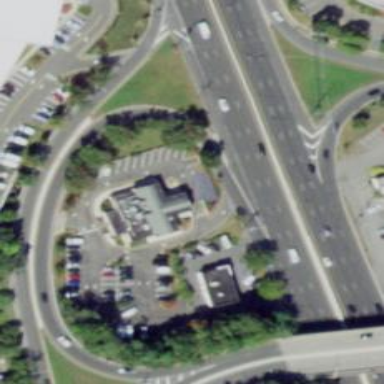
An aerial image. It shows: Car rental service.